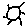
Label: sun